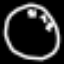
Label: clock